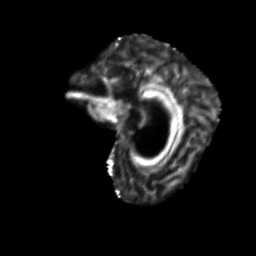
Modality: FA
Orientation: sagittal
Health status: ill
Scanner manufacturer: siemens
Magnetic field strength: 3 T
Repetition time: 13.8 s
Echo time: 0.098 s